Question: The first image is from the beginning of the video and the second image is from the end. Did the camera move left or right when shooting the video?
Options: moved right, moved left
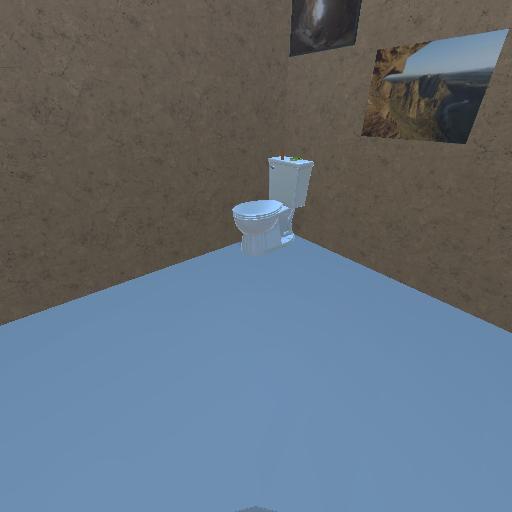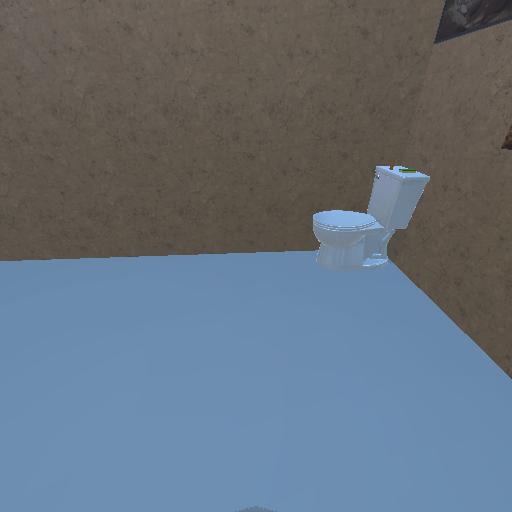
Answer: moved right